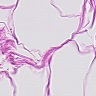
Metastatic tissue present: no